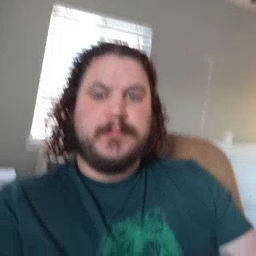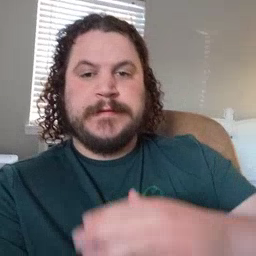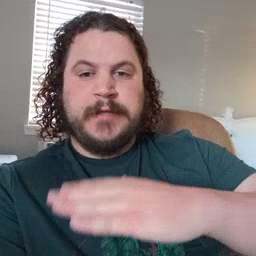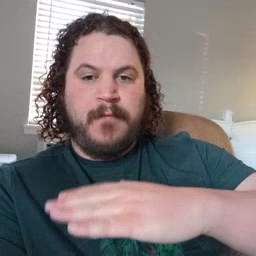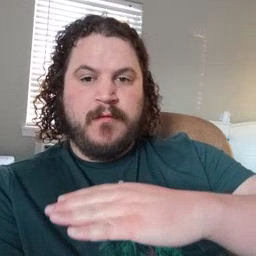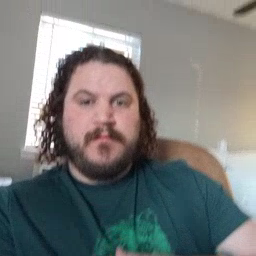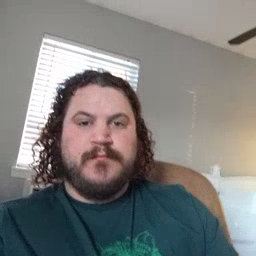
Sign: table